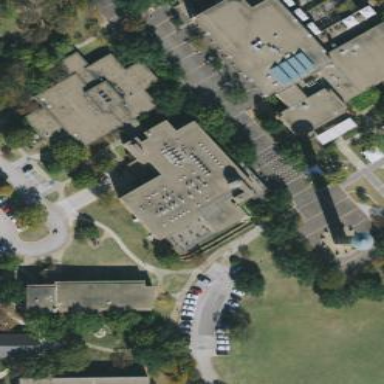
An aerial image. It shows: View of university building.